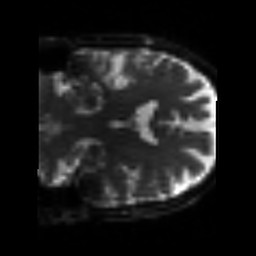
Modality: sbref
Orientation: coronal
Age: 55
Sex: male
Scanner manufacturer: siemens
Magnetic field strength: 3 T
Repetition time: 3.2 s
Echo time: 0.081 s